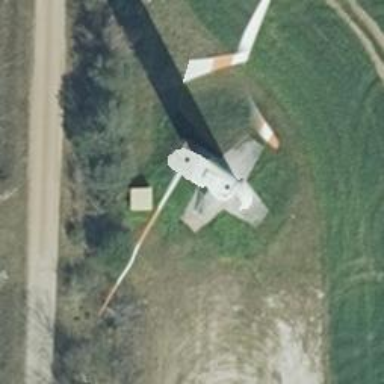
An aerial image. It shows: Wind generator powered by wind turbine.